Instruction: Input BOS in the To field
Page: home
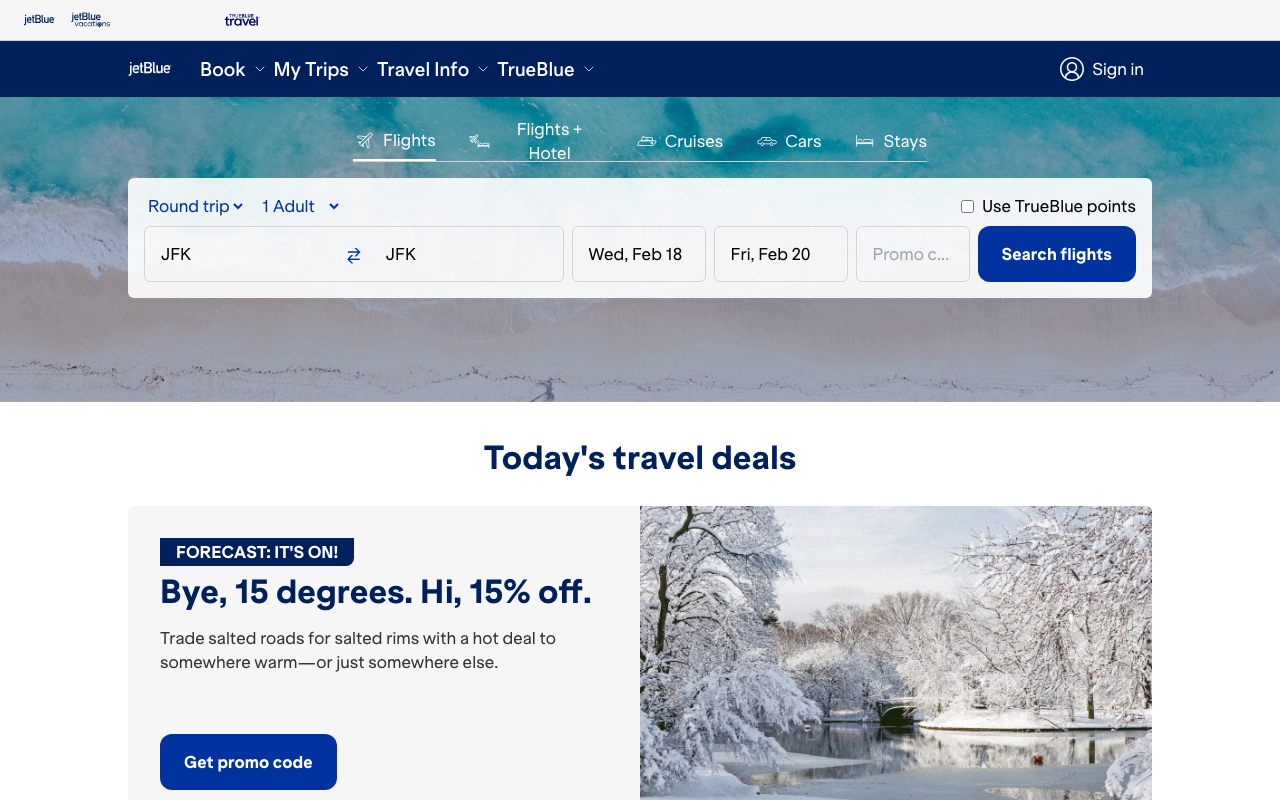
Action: type